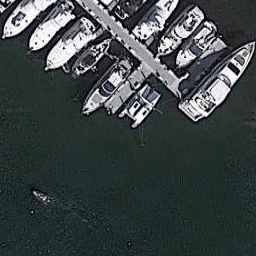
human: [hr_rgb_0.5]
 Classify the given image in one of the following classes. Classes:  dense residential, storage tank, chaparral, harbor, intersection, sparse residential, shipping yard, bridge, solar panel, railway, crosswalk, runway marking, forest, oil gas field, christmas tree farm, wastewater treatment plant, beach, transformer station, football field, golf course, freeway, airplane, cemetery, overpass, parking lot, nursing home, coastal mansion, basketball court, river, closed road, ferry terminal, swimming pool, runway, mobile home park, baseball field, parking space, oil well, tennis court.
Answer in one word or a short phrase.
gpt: harbor